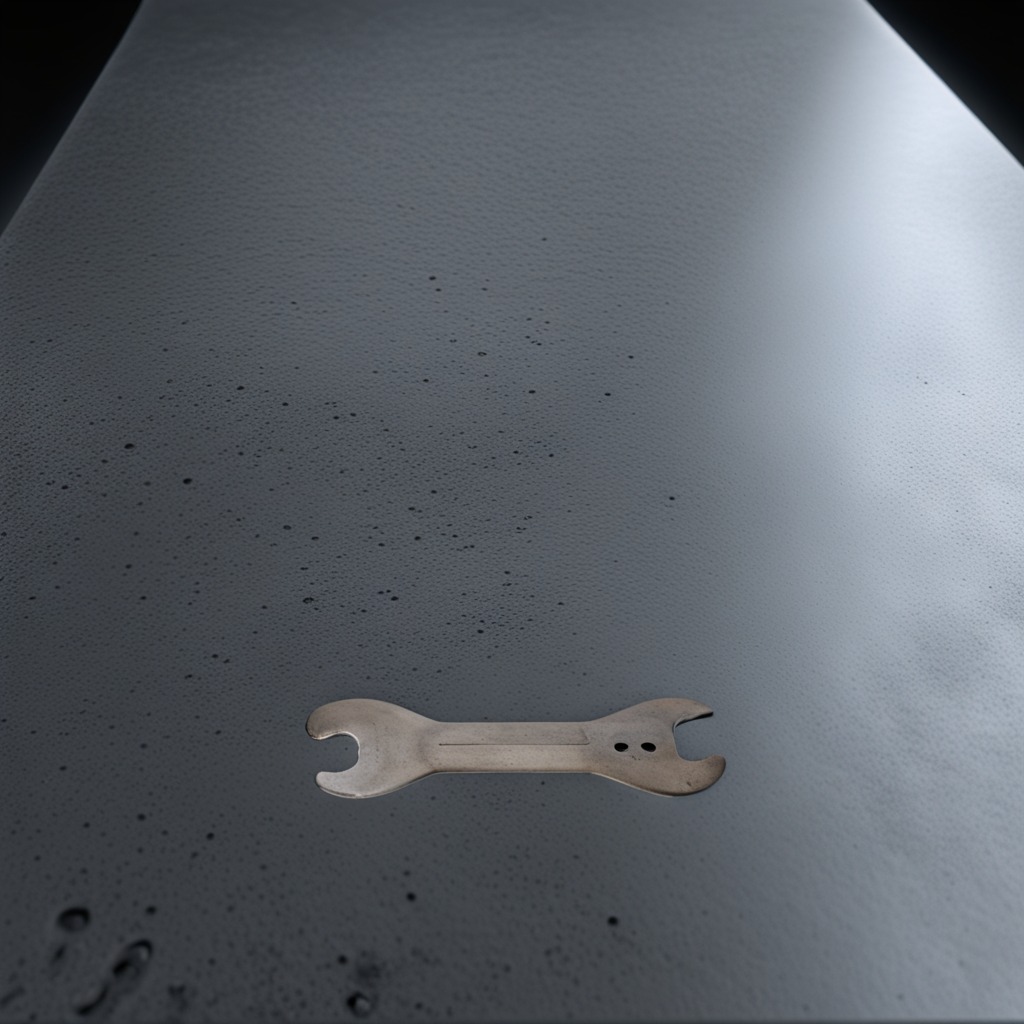
An wrench is lying on a clean granite table inside a workshop at night.